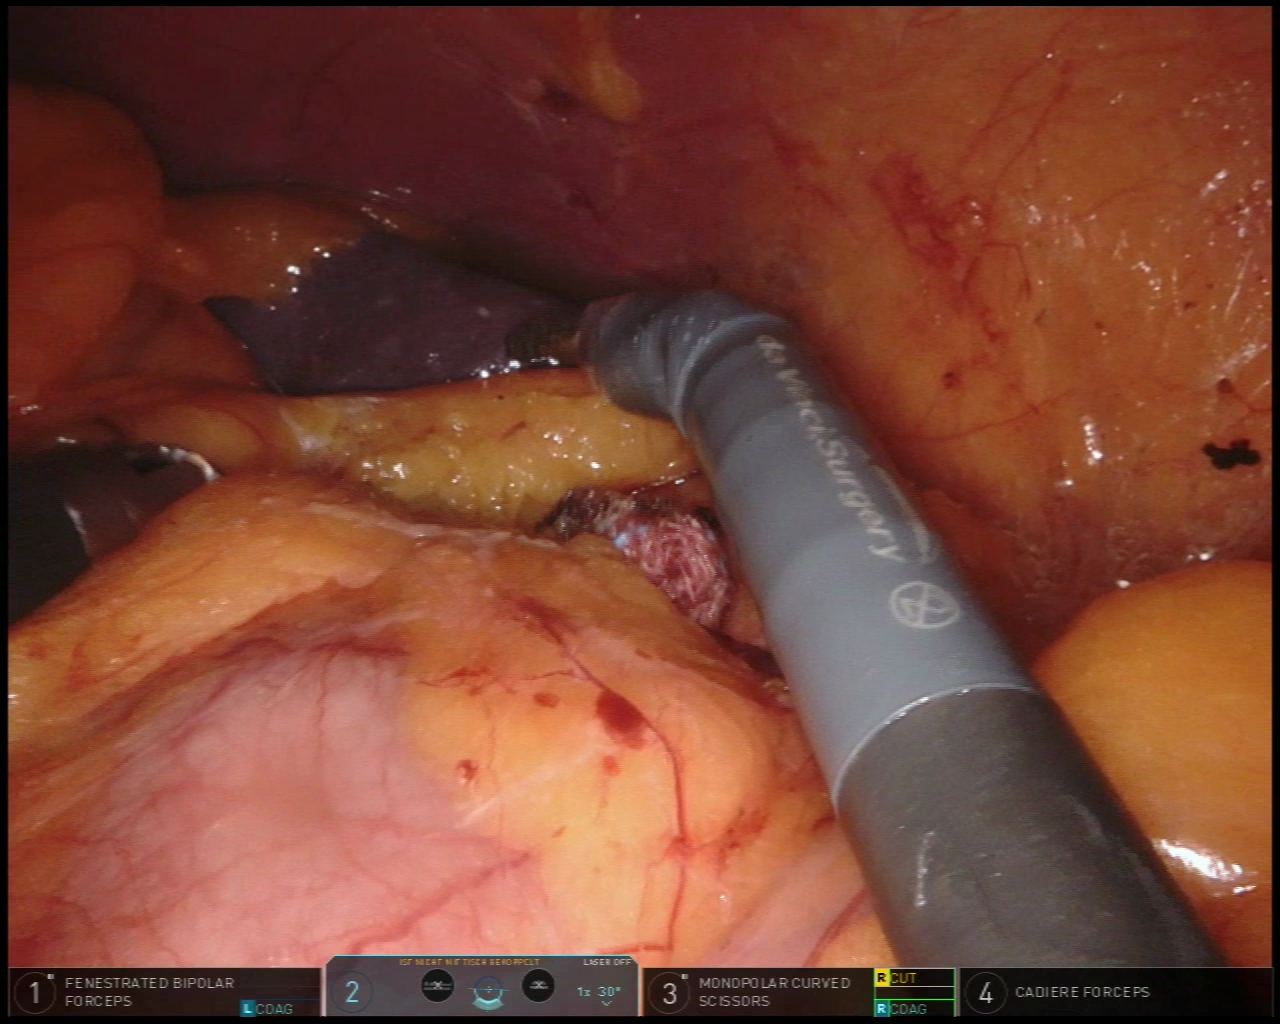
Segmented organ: spleen
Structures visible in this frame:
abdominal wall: yes
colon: yes
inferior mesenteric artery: no
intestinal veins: no
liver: no
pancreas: no
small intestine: no
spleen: yes
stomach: no
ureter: no
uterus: no
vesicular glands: no